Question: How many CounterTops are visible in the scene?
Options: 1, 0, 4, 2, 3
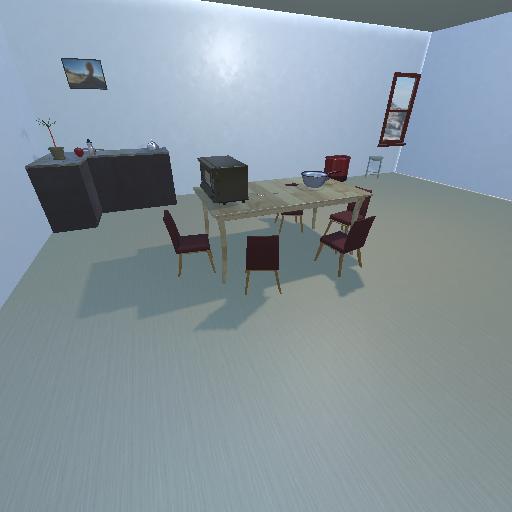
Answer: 1